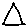
Label: triangle